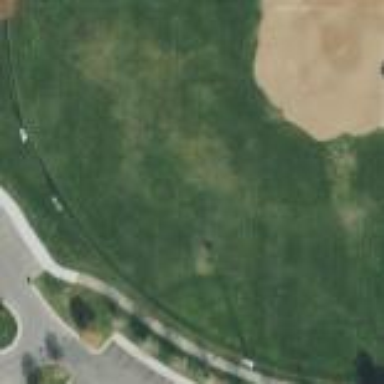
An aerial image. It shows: Baseball pitch for leisure land activities.